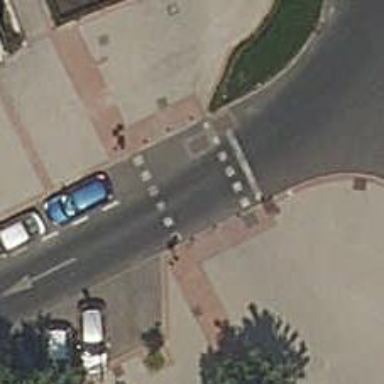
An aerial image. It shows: Crossing with traffic signals.